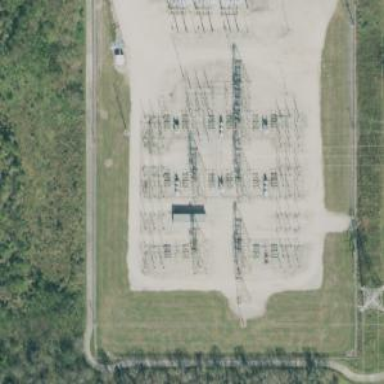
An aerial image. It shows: Switch for power supply.